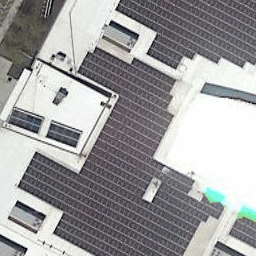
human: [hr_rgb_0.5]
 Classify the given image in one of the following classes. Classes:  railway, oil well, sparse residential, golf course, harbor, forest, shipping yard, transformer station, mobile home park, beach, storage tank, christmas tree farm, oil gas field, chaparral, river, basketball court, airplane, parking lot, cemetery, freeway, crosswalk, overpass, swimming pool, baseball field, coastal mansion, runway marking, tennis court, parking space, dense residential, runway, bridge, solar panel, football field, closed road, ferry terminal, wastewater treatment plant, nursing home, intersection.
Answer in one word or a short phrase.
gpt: solar panel